Field crop: maize
Growth stage: 1
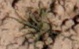
Species: lolium